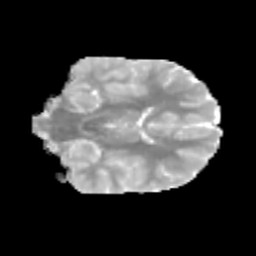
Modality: MD
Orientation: coronal
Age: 11
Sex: male
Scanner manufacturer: siemens
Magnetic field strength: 3 T
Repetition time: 3.8 s
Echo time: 0.07 s